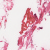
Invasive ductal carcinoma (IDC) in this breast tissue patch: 0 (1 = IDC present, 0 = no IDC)